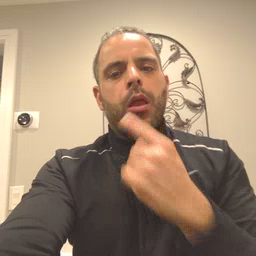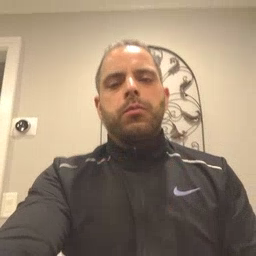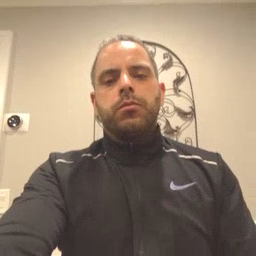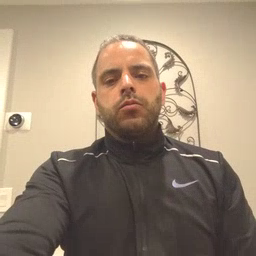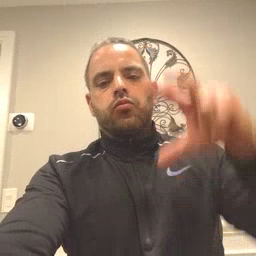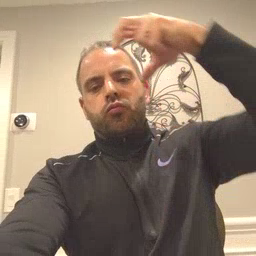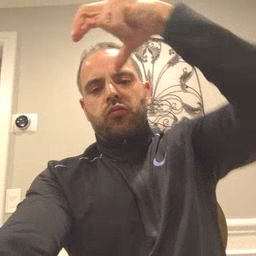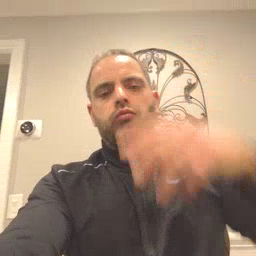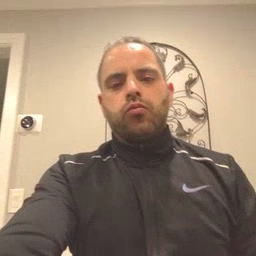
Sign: helicopter